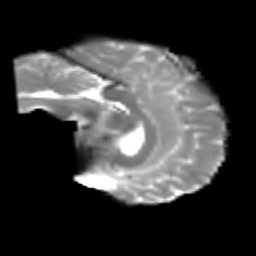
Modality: T2w
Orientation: sagittal
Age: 29
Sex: male
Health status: healthy